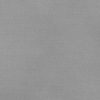
Label: dusty